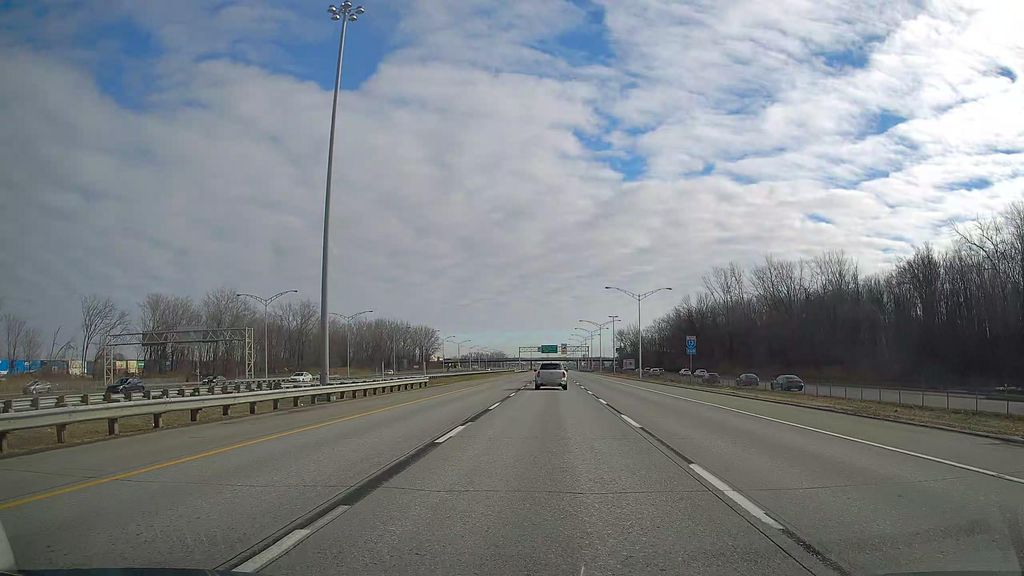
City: montreal